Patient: sex M, age 72
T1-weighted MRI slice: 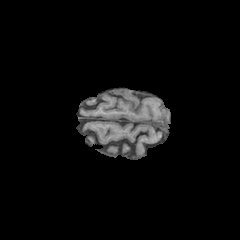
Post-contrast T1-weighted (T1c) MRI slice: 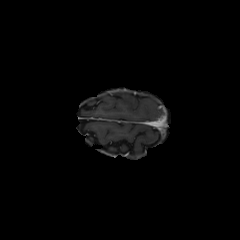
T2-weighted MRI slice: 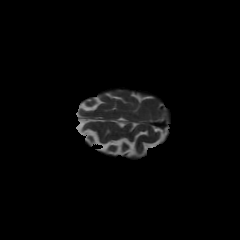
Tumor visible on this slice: no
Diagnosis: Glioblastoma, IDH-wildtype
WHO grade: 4